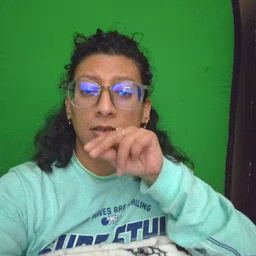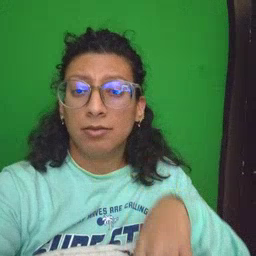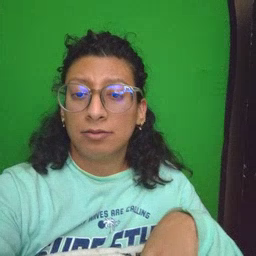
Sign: duck